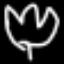
Label: leaf